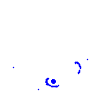
Particle: kaon